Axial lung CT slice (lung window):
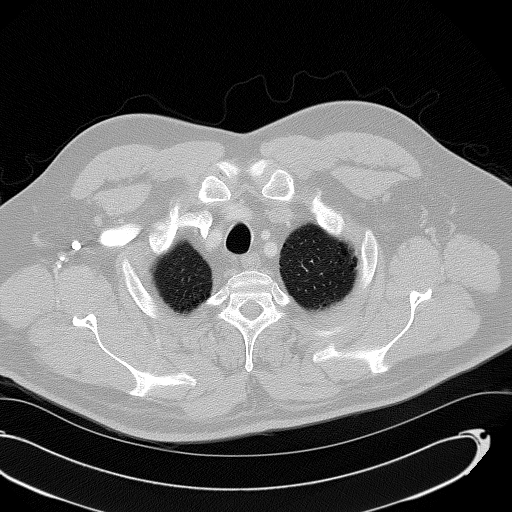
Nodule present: no